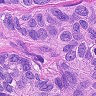
Metastatic tissue present: yes